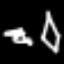
Label: diamond